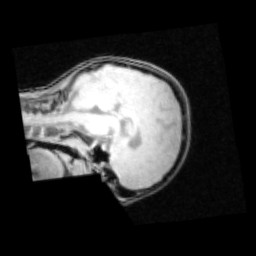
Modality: PDw
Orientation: sagittal
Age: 14
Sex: male
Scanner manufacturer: siemens
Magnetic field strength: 3 T
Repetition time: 0.25 s
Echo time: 0.00103 s